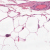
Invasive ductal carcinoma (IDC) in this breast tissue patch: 0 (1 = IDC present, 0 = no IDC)